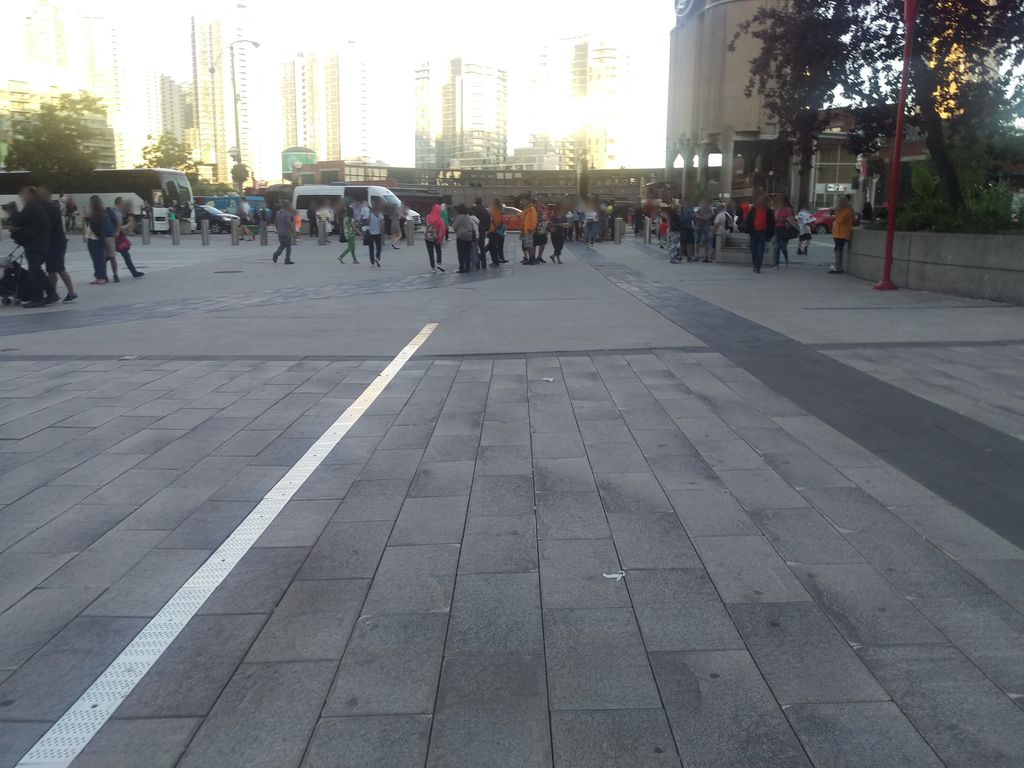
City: toronto